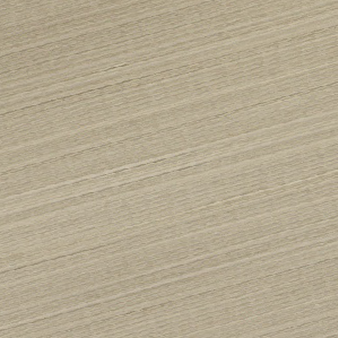
Label: other